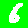
Digit: 6